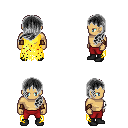
a pixel art fantasy rpg character, male body template, human, tanned skin, yellow tattered cape, red pants, gray left-swept hairstyle, cloth bracers, black shoes, four views (front, back, left, right), 2x2 character sprite sheet, small pixel art, hard edges, no anti-aliasing